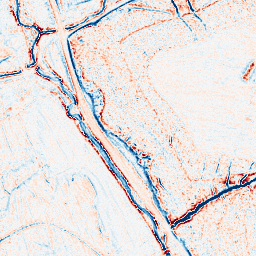
Category: edge_preserving
Decomposition family: anisotropic_diffusion
Decomposition parameters: iterations: 20
kappa: 10
gamma: 0.05
Upsampling method: linear_exact
Upsampling parameters: scale: 4
Upsampling scale: 4